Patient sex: M
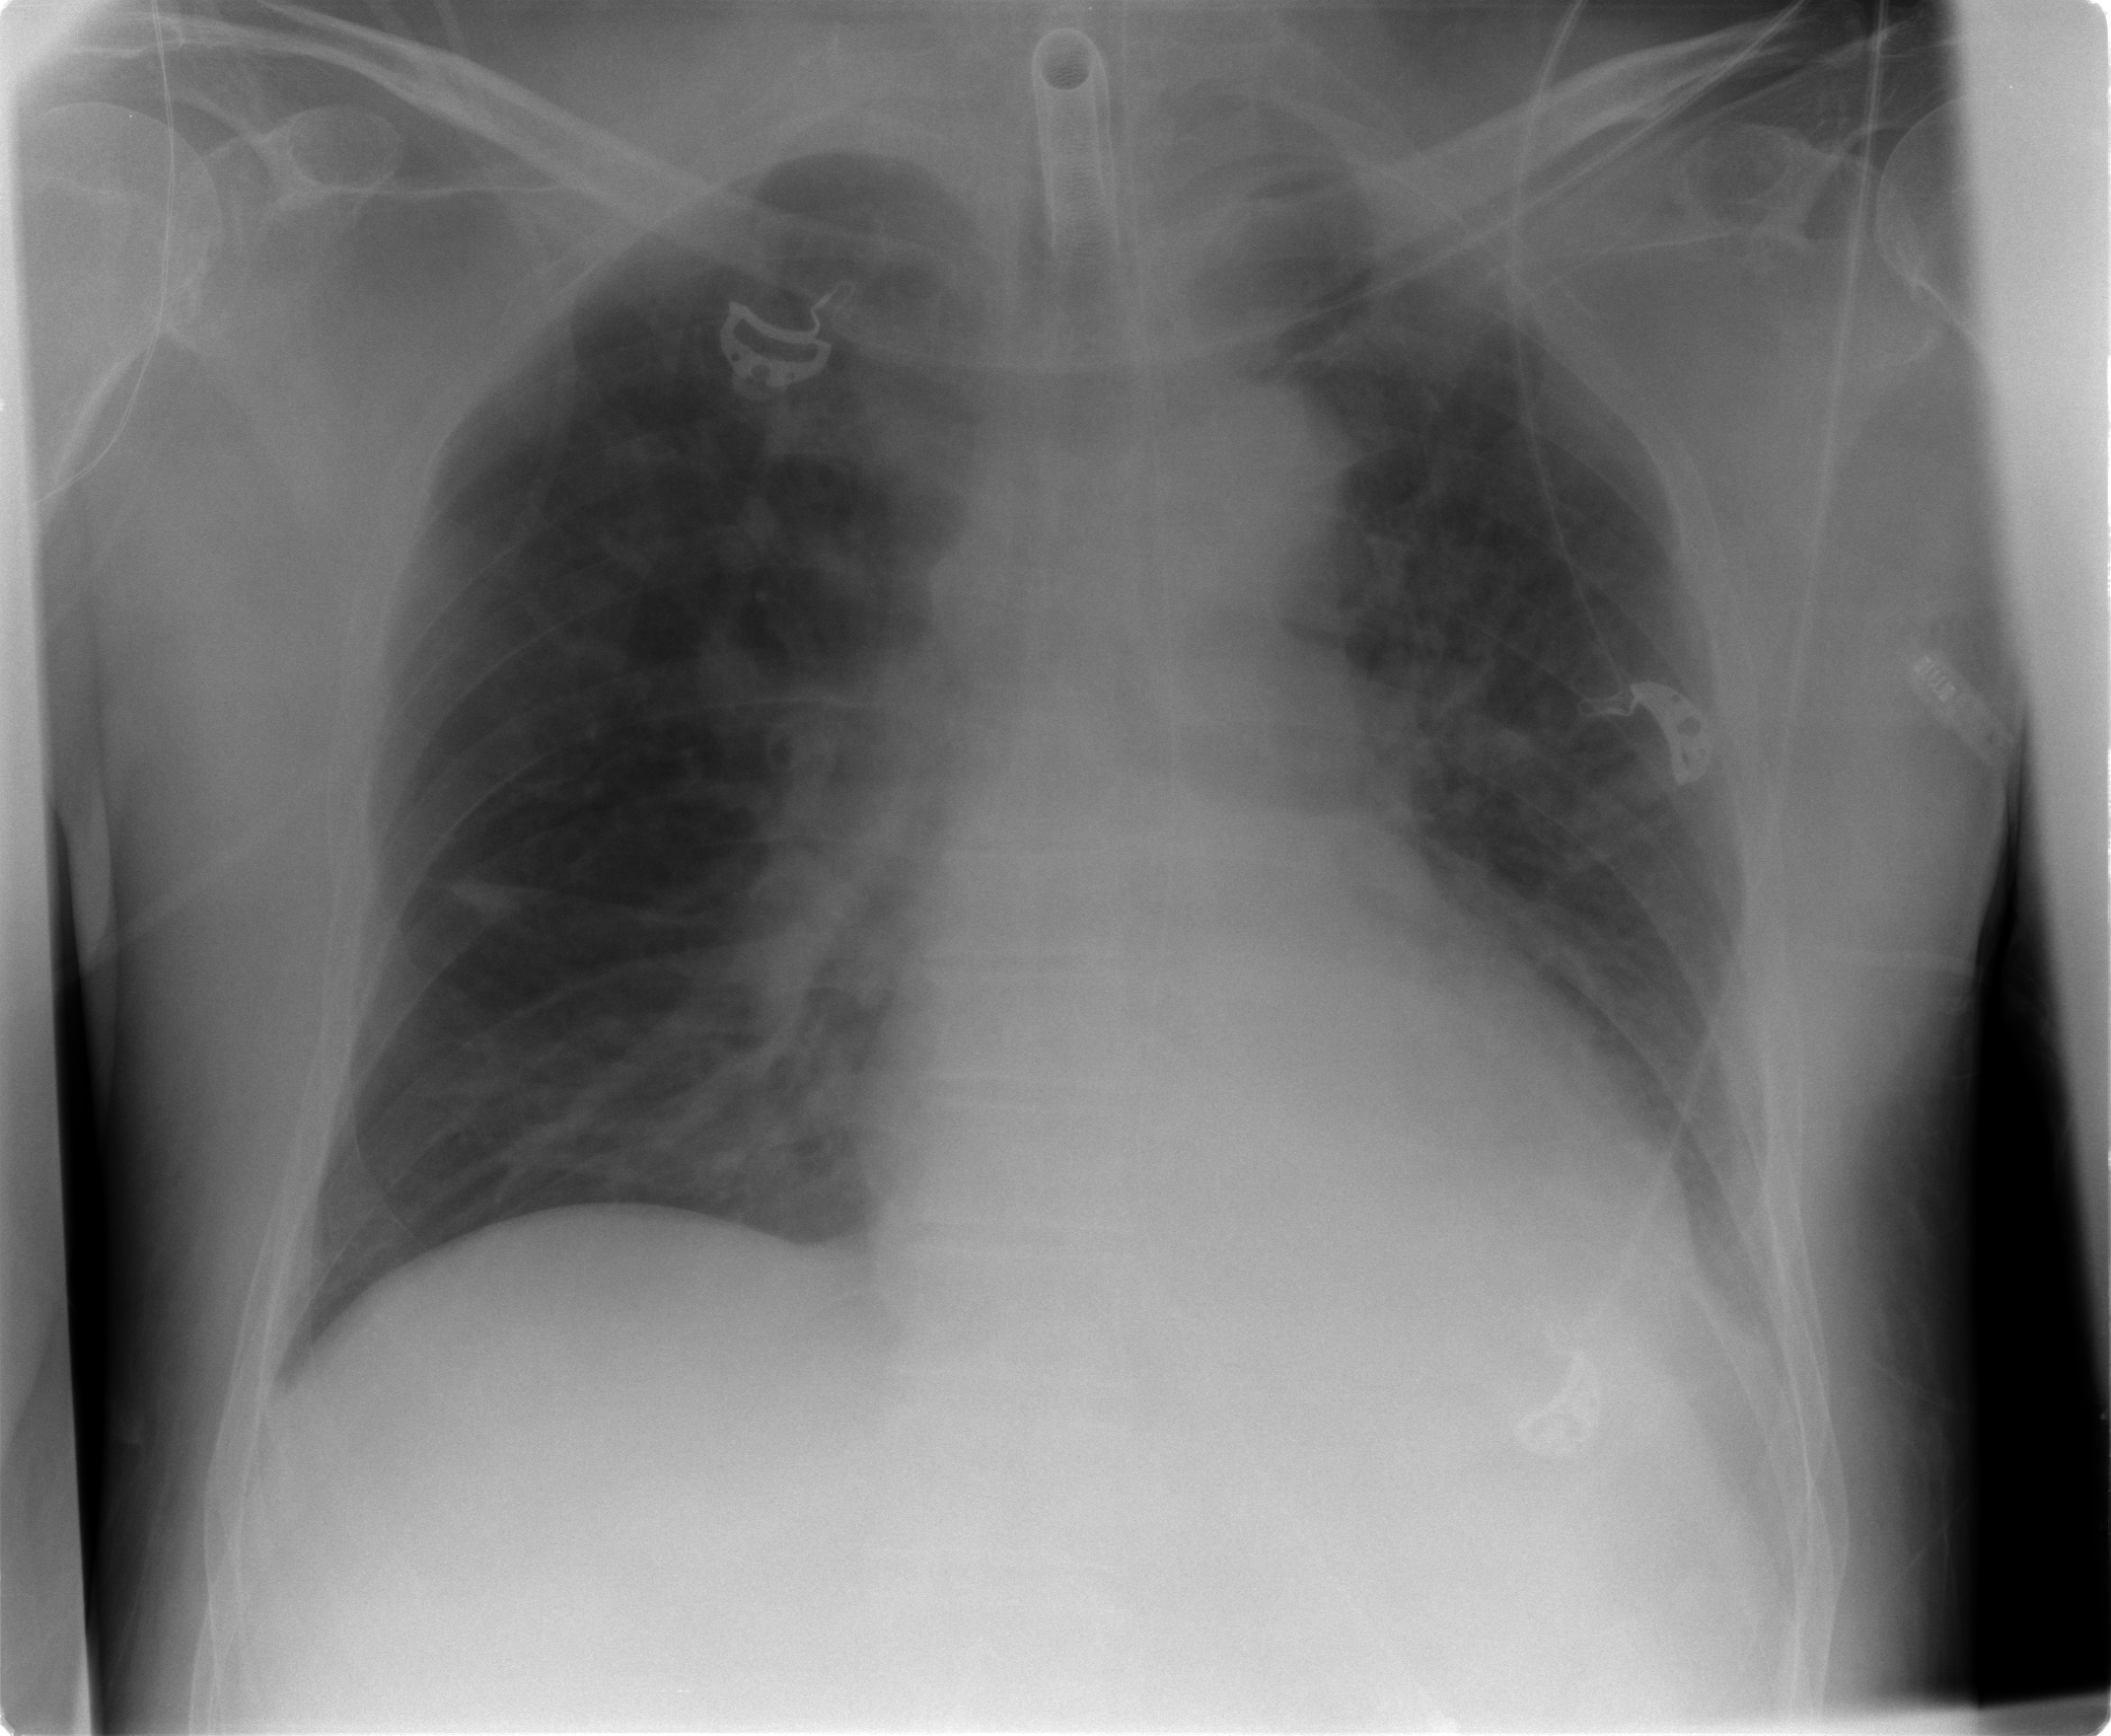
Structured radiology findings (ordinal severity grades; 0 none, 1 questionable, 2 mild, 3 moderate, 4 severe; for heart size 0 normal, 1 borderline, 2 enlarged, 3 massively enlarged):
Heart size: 0
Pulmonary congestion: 1
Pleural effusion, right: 0
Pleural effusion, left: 2
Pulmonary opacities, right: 0
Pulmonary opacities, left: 0
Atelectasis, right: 0
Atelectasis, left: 2